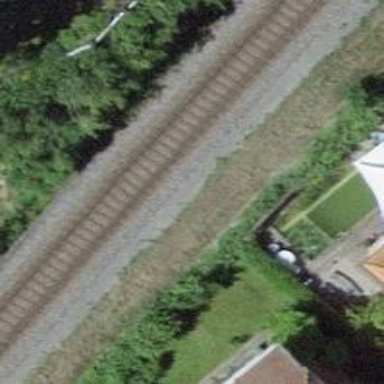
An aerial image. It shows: Single railway track with electrification through contact line.